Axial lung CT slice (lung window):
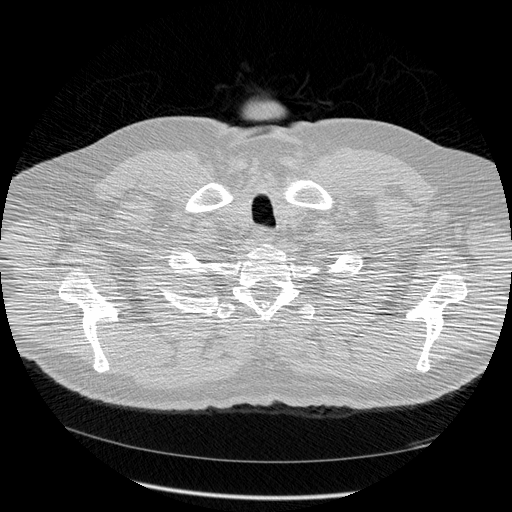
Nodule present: no